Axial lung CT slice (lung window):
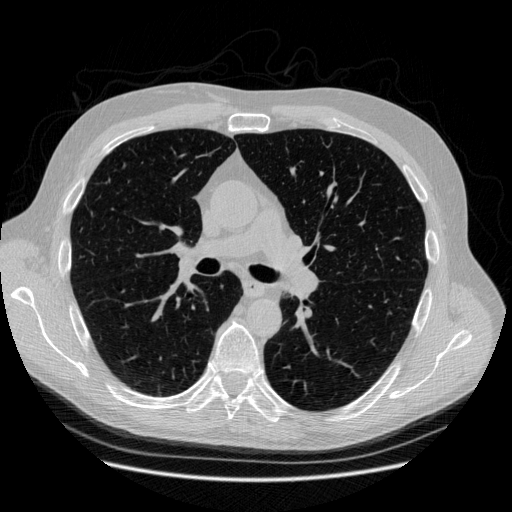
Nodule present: no